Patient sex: M
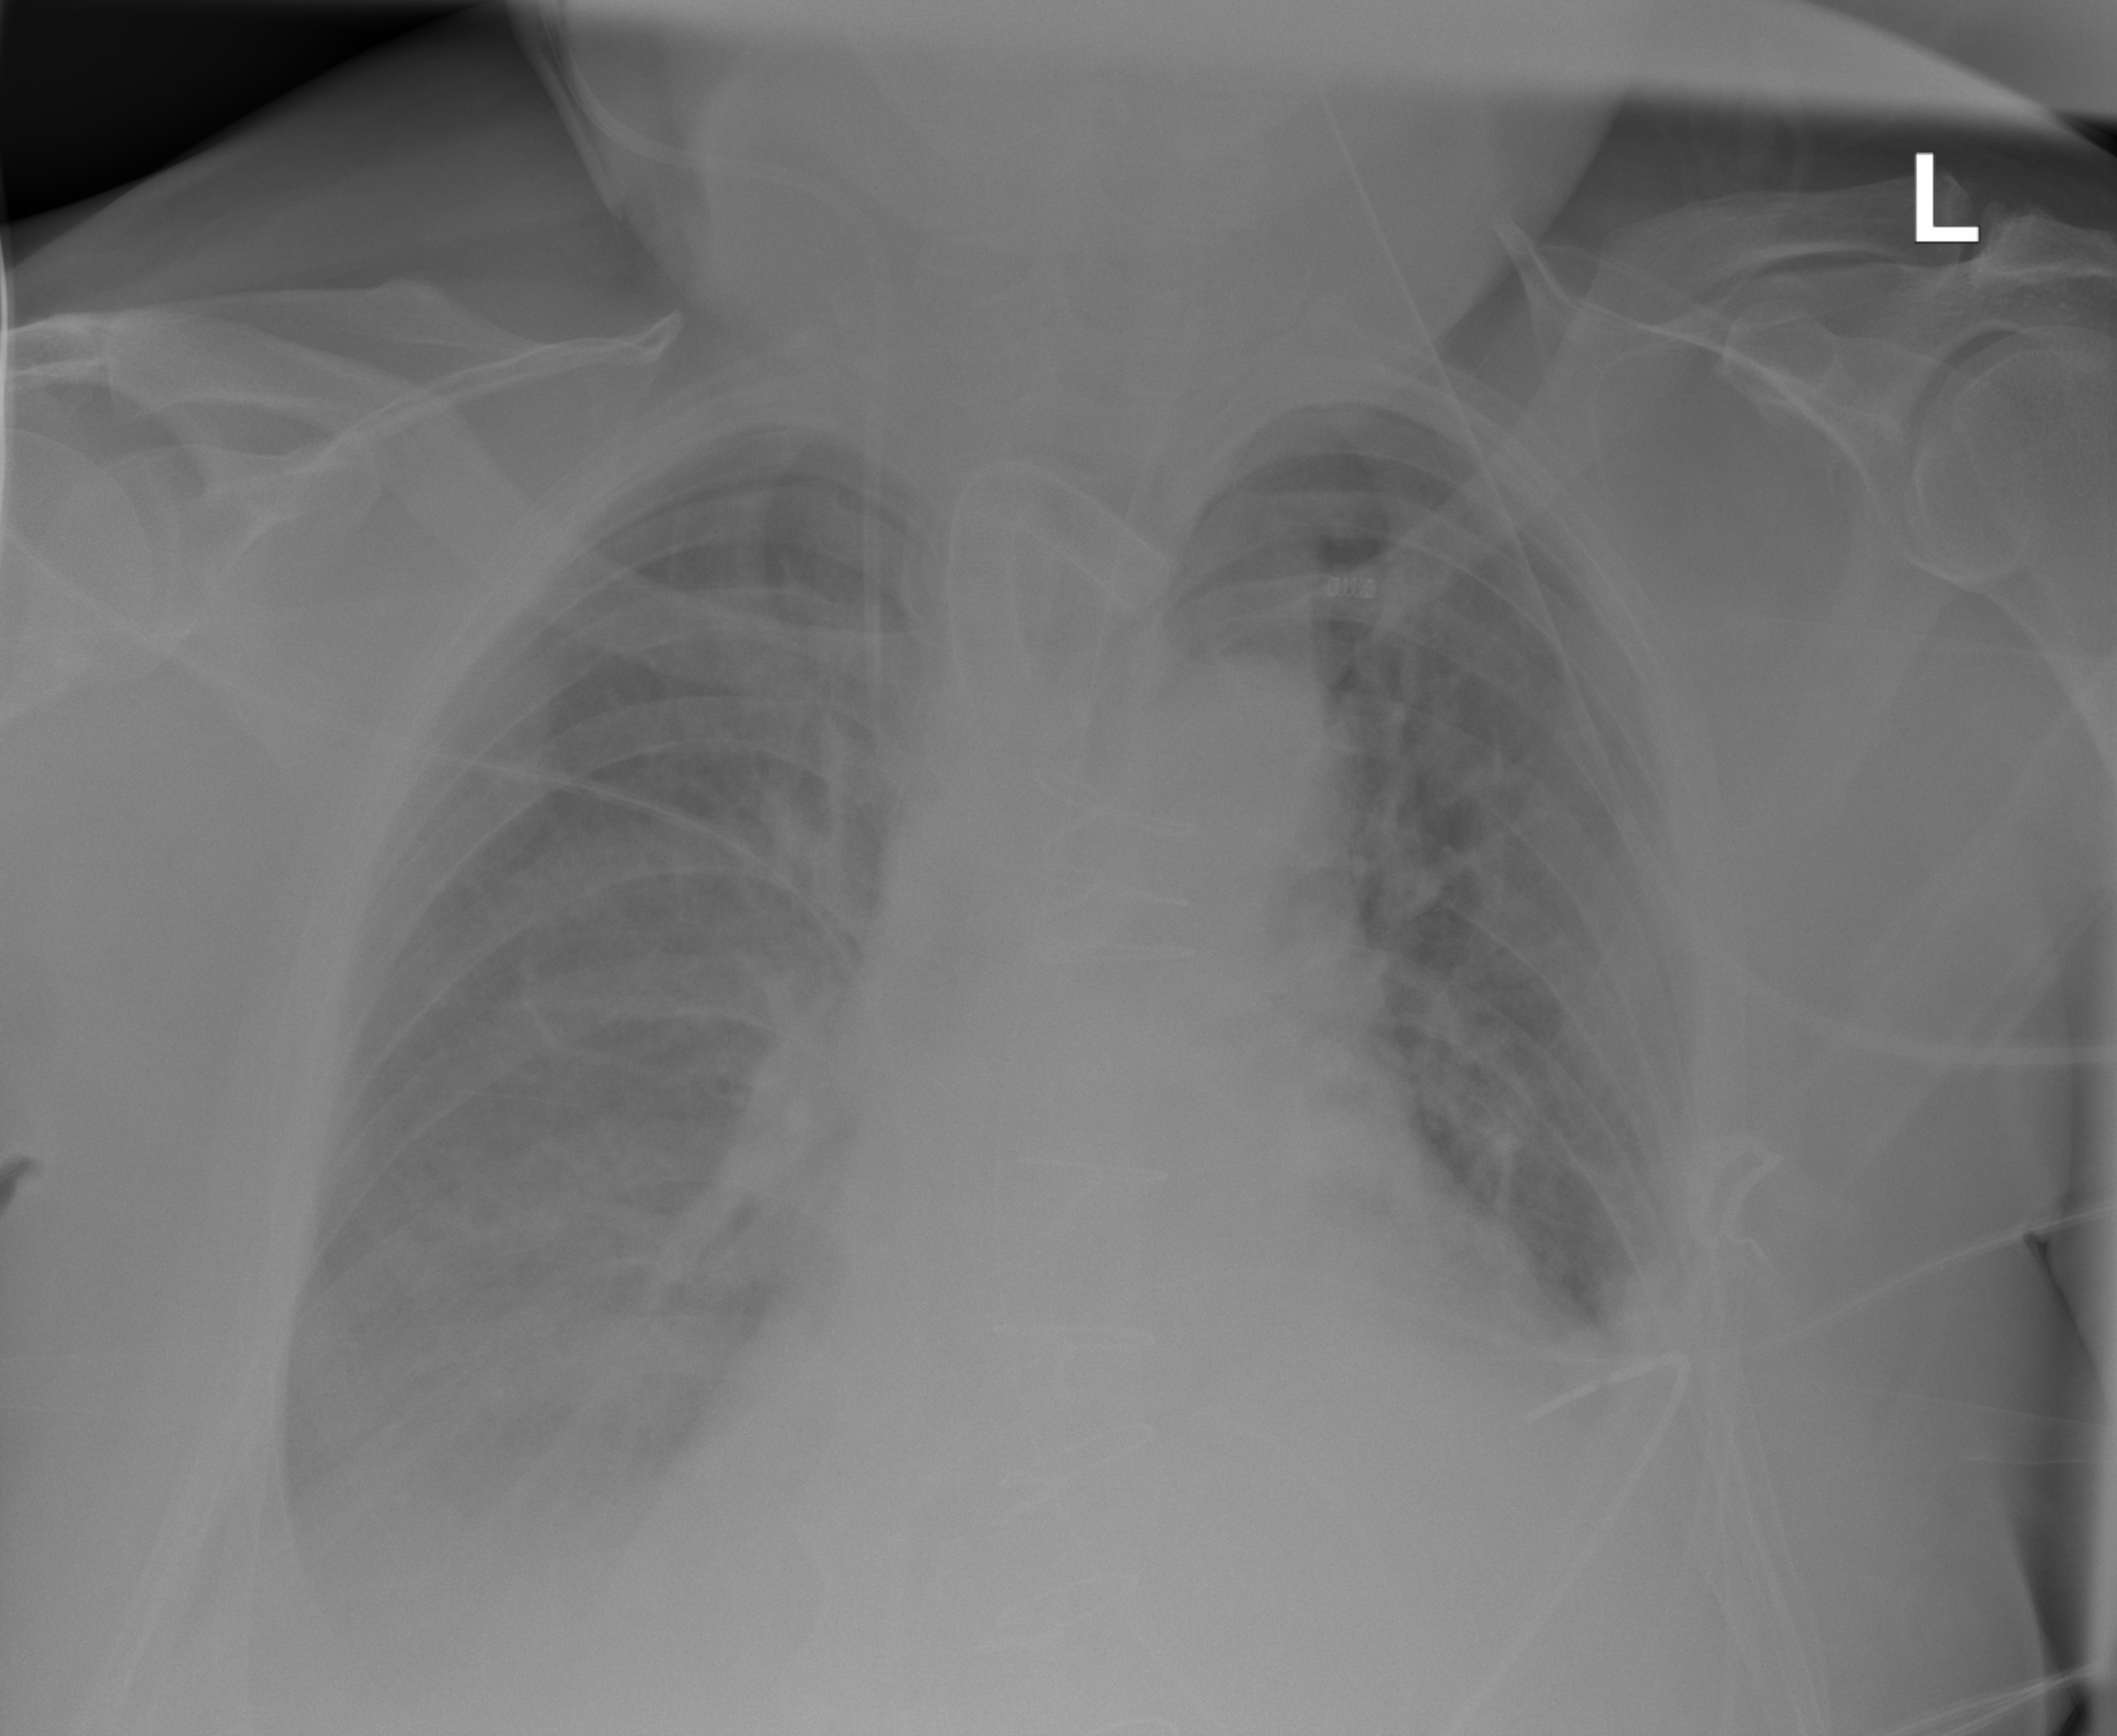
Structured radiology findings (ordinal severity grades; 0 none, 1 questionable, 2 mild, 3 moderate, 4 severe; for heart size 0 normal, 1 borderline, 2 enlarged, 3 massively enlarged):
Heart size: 2
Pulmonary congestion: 2
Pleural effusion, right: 3
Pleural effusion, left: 2
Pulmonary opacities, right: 2
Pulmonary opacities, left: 2
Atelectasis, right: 2
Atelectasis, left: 2